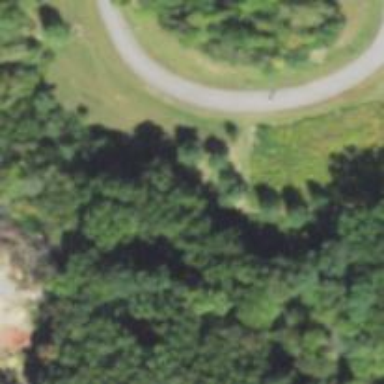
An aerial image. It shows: Path.